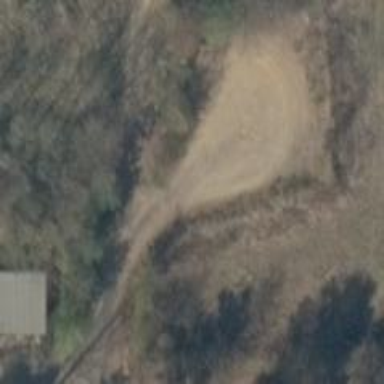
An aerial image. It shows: Sandy track road with grade3 tracktype.